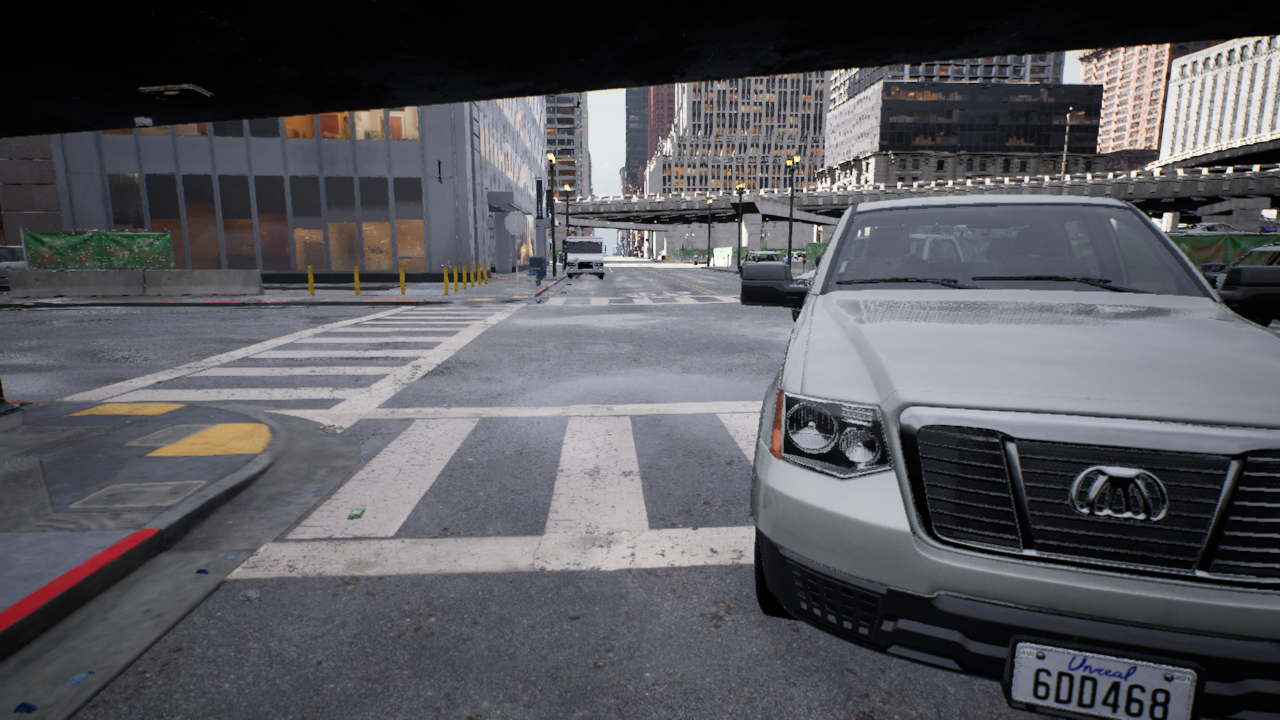
Venue: intersection
Lighting: clear day
Vehicle rig: pickup